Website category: game
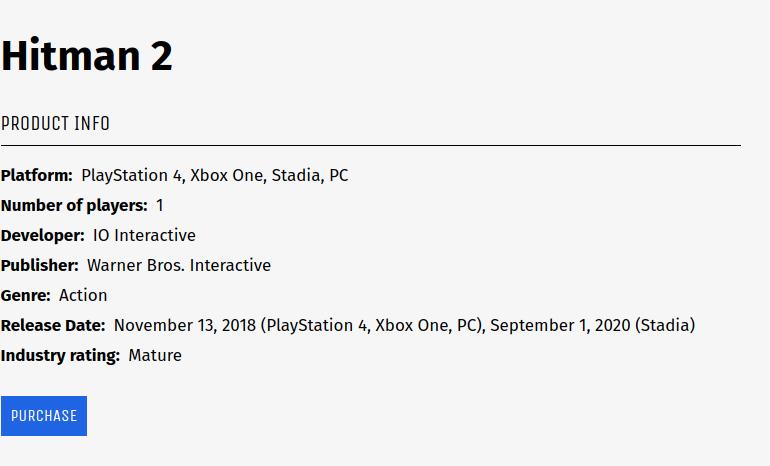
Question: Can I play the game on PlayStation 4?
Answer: yes

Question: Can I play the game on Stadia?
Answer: yes

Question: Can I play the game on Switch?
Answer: no

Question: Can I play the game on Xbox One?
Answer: yes

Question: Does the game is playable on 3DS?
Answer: no

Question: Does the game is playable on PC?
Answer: yes

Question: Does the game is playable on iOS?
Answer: no

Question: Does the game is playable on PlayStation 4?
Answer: yes

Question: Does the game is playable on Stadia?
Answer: yes

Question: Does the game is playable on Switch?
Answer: no

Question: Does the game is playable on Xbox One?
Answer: yes

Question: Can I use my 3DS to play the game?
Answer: no

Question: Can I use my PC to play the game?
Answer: yes

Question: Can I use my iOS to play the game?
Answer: no

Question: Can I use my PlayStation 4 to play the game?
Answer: yes

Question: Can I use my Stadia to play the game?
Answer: yes

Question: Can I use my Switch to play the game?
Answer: no

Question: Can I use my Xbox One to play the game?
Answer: yes

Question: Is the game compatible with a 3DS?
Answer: no

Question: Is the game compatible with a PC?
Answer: yes

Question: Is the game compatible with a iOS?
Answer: no

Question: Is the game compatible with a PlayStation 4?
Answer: yes

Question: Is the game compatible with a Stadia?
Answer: yes

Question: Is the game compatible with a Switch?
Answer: no

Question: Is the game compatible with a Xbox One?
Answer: yes